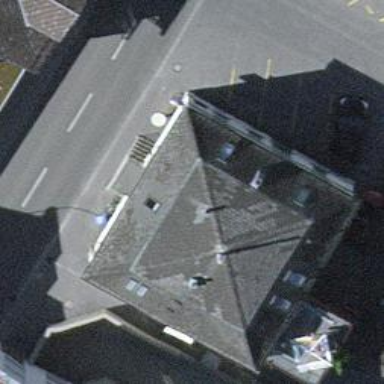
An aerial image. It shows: Fast food establishment.